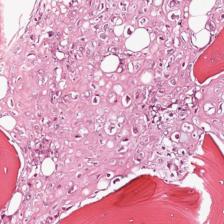
Label: Viable